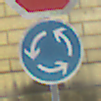
Verkehrszeichen: Kreisverkehr
Zusatzzeichen oben: Stop
Umgebung: Outdoor, Urban
Tageszeit: Midday
Wetter: Clear
Licht: Natural
Jahreszeit: NotSpecified
Kontrast: LowContrast